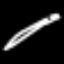
Label: pencil